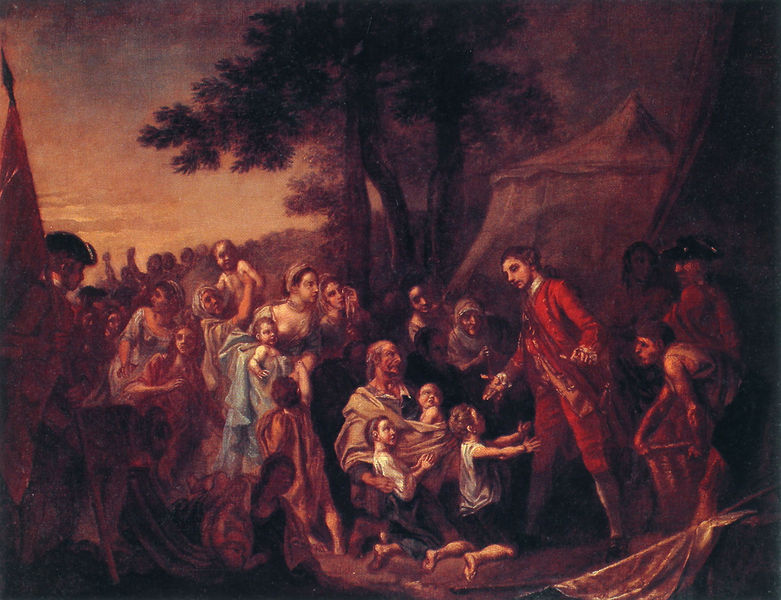
Titel: The Surrender of Montreal to General Amherst
Künstler: Francis Haymann
Institution: Fredericton, The Beaverbrook Foundation, the Beaverbrook Art Gallery
Schlagwörter: baum, dunkel, himmel, mann, wolken, bäume, frauen, landschaft, menschen, abend, braun, frau, hut, hüte, männer, orange, schwarz, rot, malerei, alt, anzug, mensch, hände, kind, kinder, fahne, flagge, amerika, soldaten, knie, alter, greis, uniform, soldat, dreispitz, knieen, begrüssung, greisin, bitten, zelt, zelte, standarte, lager, gnade, dreispitze, dreizack, lasset die kinder zu mir kommen, fürst und kinder